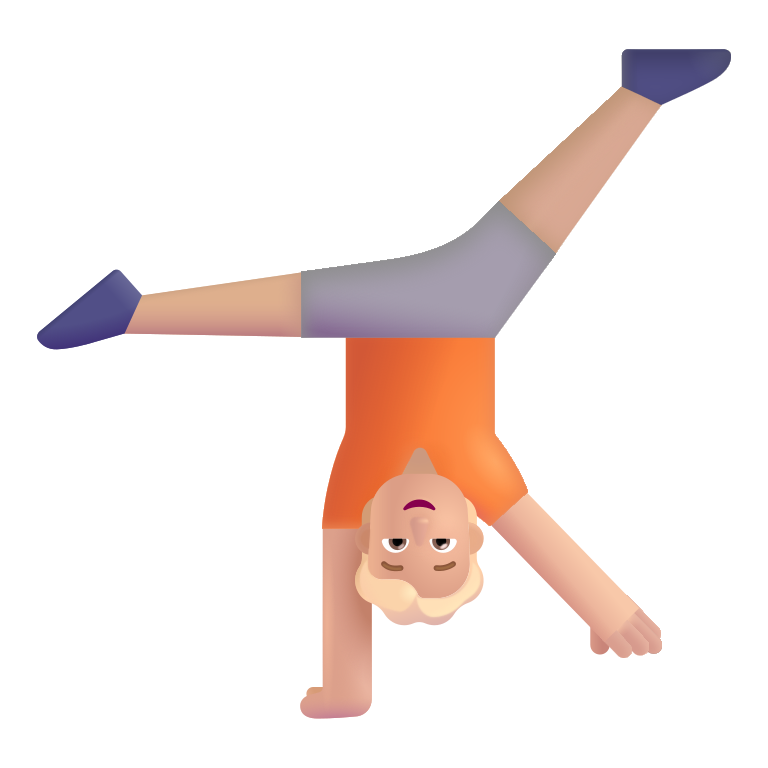
person cartwheeling color  light